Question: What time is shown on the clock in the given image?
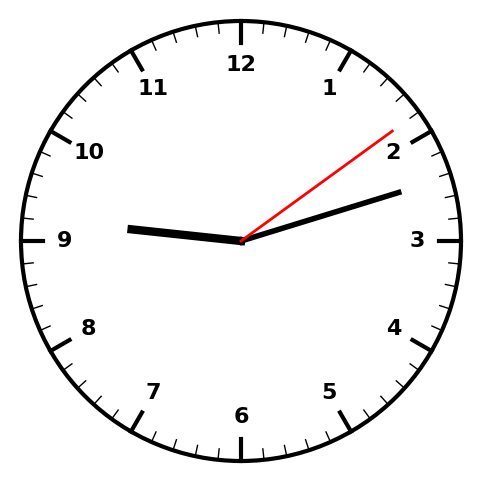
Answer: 09:12:09